Question: I would like to seek some help in my query...i want to do is if specific 'atic' and 'oaic' is empty in the table...the 'interview_sum' or 'other_sum' to that specific 'atic' 'oaic' should be empty too....can anyone know how to do that?
picture of current output:
current query: my query still gives numbers to other_sum or interview_sum even its empty.
'''
SELECT DISTINCT
IF(t.inttotal=NULL,0,(SELECT SUM(t2.inttotal)
FROM app_interview2 AS t2
WHERE t2.atic = t.atic AND t2.inttotal>0)/7)
AS interview_sum,
IF(o.ototal=NULL,0,(SELECT SUM(o2.ototal)
FROM other_app2 AS o2
WHERE o2.oaic = o.oaic AND o2.ototal>0)/7)
AS other_sum,
atid,
atic,
atname,
region,
town,
uniq_id,
position,
salary_grade,
salary
FROM app_interview2 AS t, other_app2 AS o
GROUP BY t.atname HAVING COUNT(DISTINCT t.atic)
'''
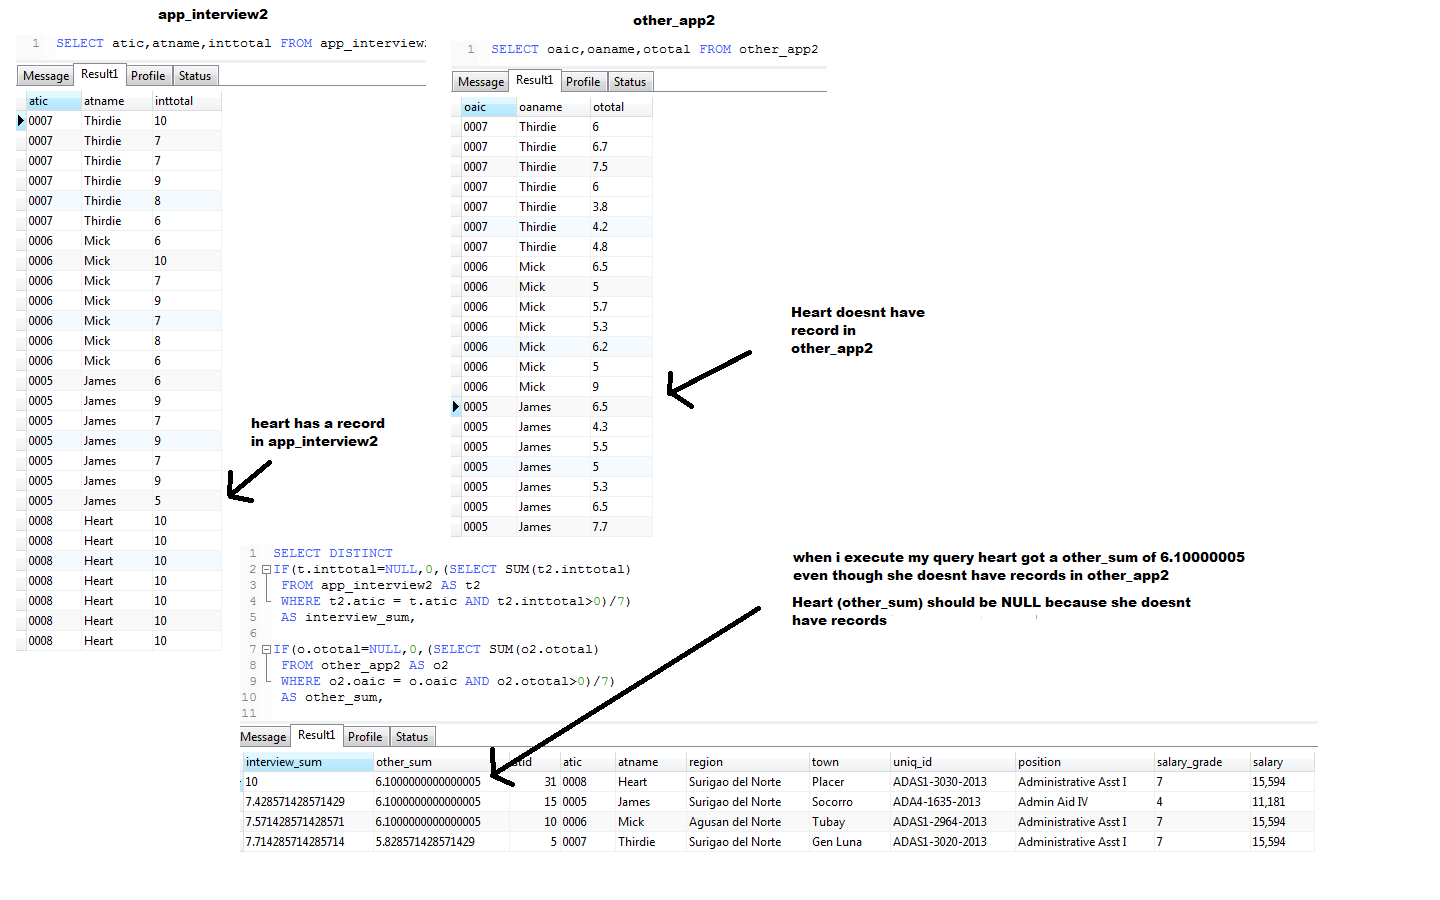
Answer: I made a few assumptions:
- 'FROM'- -
Solution---
'''
SELECT t1.id AS atid
,interview.atname AS atname
,COALESCE(interview.interviewsum, 0) AS interviewsum
,COALESCE(interview.interviewavg,0) AS interviewavg
,COALESCE(other.othersum, 0) AS othersum
,COALESCE(other.otheravg) AS otheravg
FROM (SELECT DISTINCT atid AS id
FROM app_interview2
UNION
SELECT DISTINCT oaic
FROM other_app2) AS t1
LEFT JOIN (SELECT atid, atname, SUM(inttotal) AS interviewsum, AVG(inttotal) AS interviewavg
FROM app_interview2
GROUP BY atid, atname) as interview
ON interview.atid = t1.id
LEFT JOIN (SELECT oaic, SUM(ototal) AS othersum, AVG(ototal) AS otheravg
FROM other_app2
GROUP BY oaic) AS other
ON other.oaic = t1.id;
'''
--
If this gives the results your were hoping for, I would replace the derived table in the 'FROM' clause with the table whose primary key I described above AND probably has those columns (e.g., region, town, etc) that I did not include